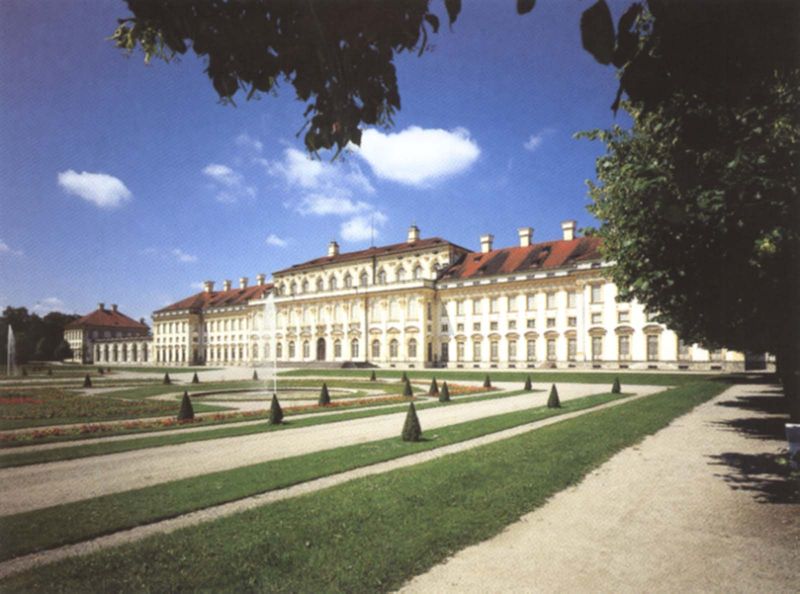
Titel: Neues Schloss in Schleißheim
Künstler: Henrico Zuccalli
Standort: Schleißheim, Neues Schloss (EU - D - Bayern)
Schlagwörter: baum, blau, flügel, gemälde, himmel, schatten, wasser, weiß, wolken, bäume, gelb, grün, blumen, fenster, dach, gebäude, gras, haus, park, parkanlage, rasen, rot, schloss, weg, wiese, wolke, architektur, barock, häuser, wolen, wege, reich, front, rokoko, brunnen, schornstein, garten, springbrunnen, adlig, ansicht, fassade, giebel, weis, grun, foto, bayern, münchen, österreich, risalit, fontäne, pavillon, nymphenburg, mittelrisalit, schlosspark, schönbrunn, schleißheim, wasserspiel, broderie, wasserspiele, broderieparterre, schorsteine, commun, communs, zierbäume, lustheim